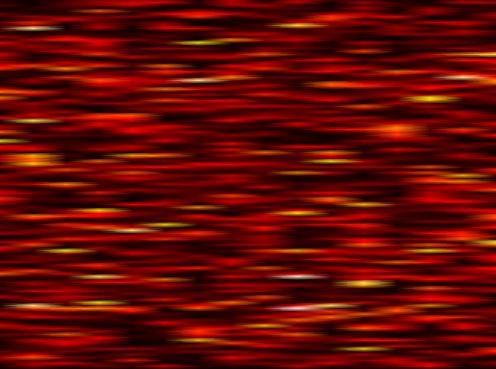
Label: FBMC